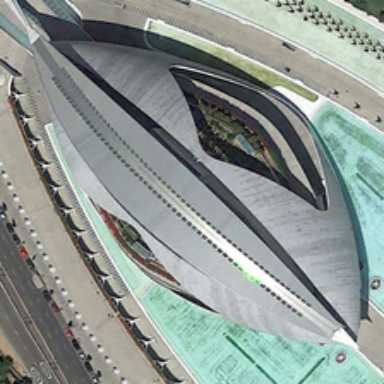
A large oval shaped building in the center of the land .